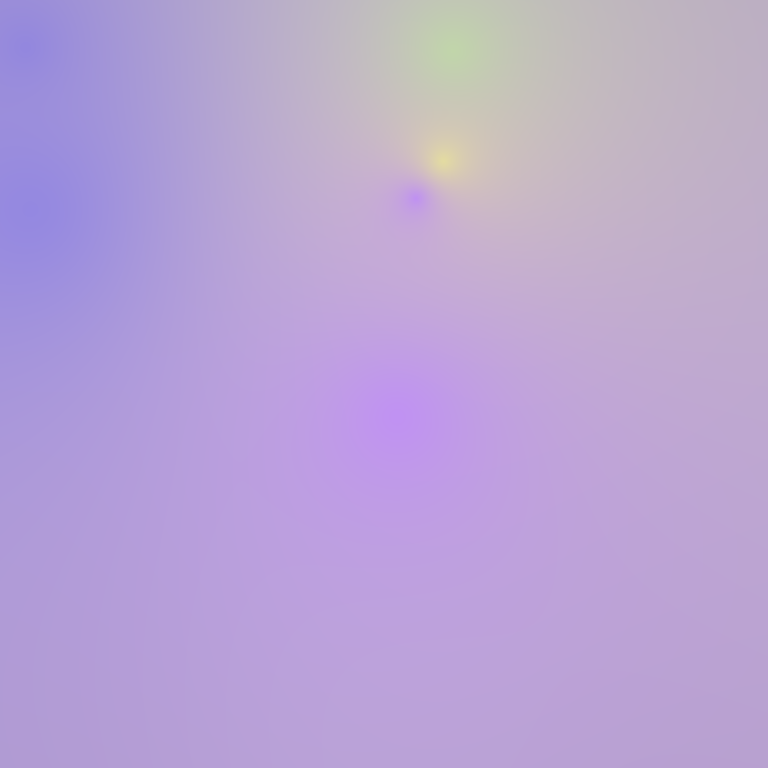
Abstract light effect, smooth gradient from soft lavender to gentle yellow, calm atmosphere, diffuse glow, no room, no furniture, no objects.